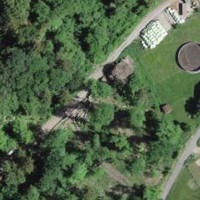
EUNIS habitat code: 44
Species observed at this site:
Neottia ovata